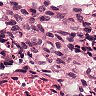
Metastatic tissue present: no